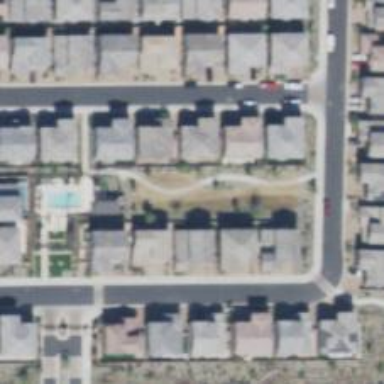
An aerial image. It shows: Neighborhood.